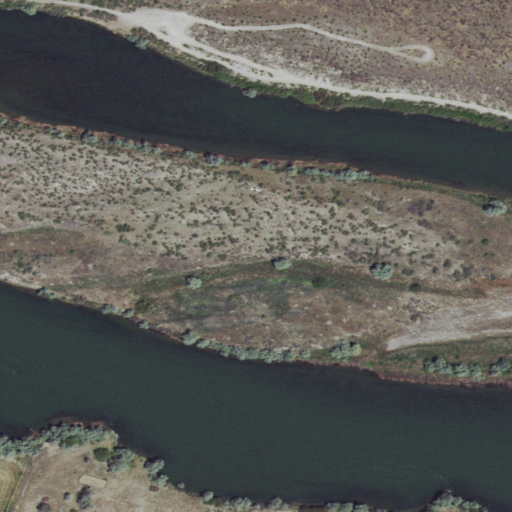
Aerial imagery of island in Idaho named Guffey Island containing open water, shrub, grassland, low intensity development, medium intensity development, herbaceous wetlands, open development, and cultivated crops